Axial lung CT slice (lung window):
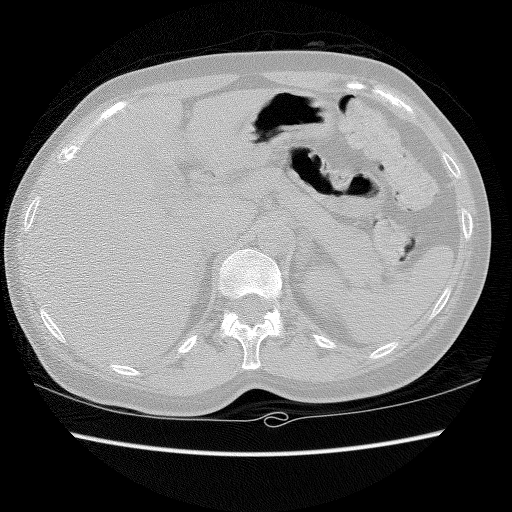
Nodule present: no